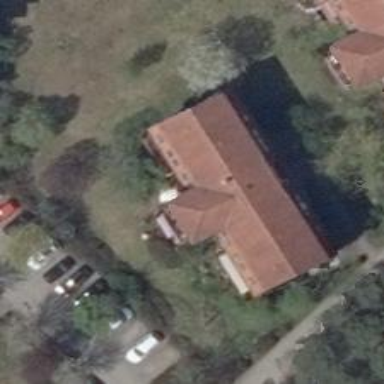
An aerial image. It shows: Image showing building with apartments.